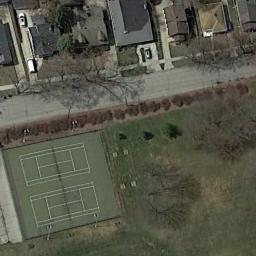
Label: tennis_court